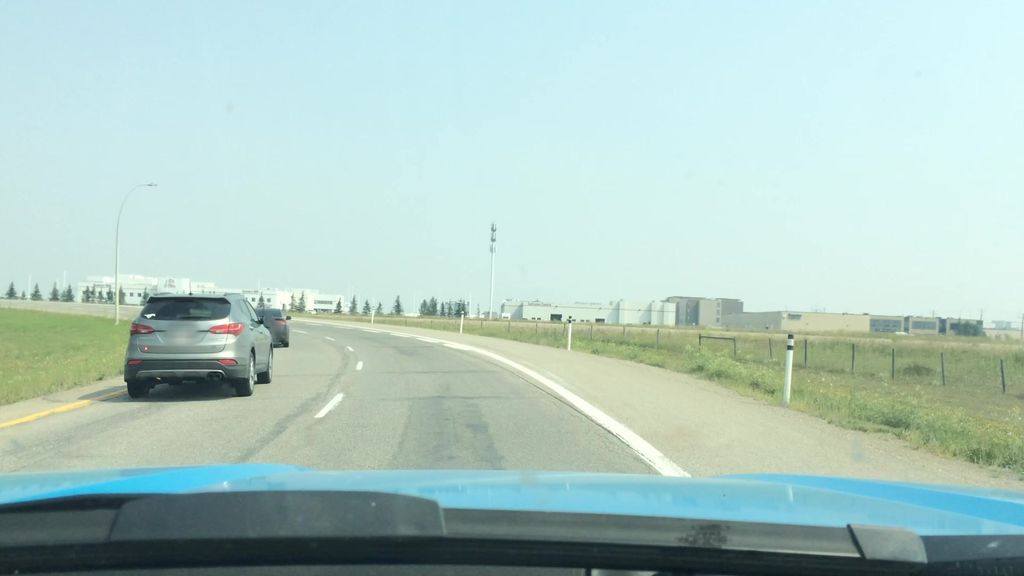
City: calgary